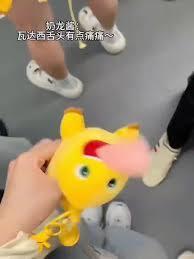
Label: nailong